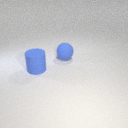
large blue rubber cylinder in front of large blue rubber sphere